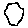
Label: hexagon